Question: I run popular Java Code Quality tool <URL> and was observing its suggestions. I see that it reported below issue with 'Major' severity,

You could see compliant and non-compliant piece of code for that rule as below,
'''
if(something) {
executeTask();
} else if (somethingElse) { // **Compliant**
doSomethingElse();
}
else { // **Noncompliant**
generateError();
}
'''
I feel that, it is developer's discretion and at least that issue should not be reported with 'Major' severity. ('Minor' or 'Info' severity could be fine with proper justification.)
Do you have any justification about why such recommendation?
Secondly, the question to the audience who are dealing with code quality tools for some considerable time, overall how serious I need to be with code quality tool?
(I found some articles, <URL>
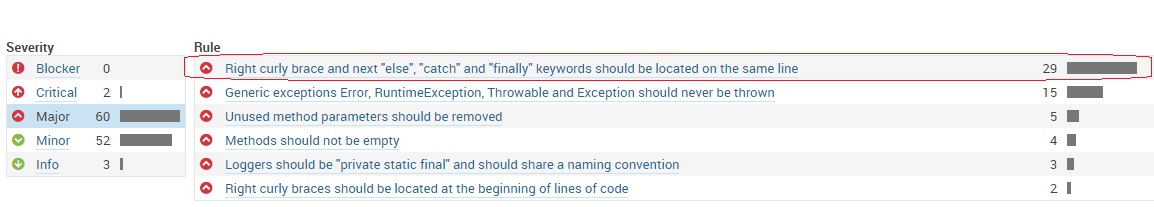
Answer: It's not surprising that your code is treated as non-compliant - it violates <URL>. It's up to you to follow code conventions or not, but consider the fact that code written in common style is much more easier to understand.
According to the Java Code Conventions if-else statements should have the following form:
'''
if (condition) {
statements;
} else {
statements;
}
'''
And try-catch statements should have the following format:
'''
try {
statements;
} catch (ExceptionClass e) {
statements;
}
'''